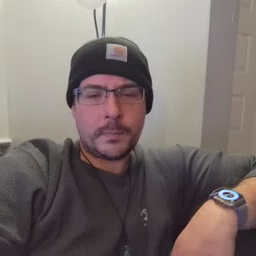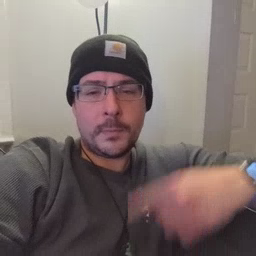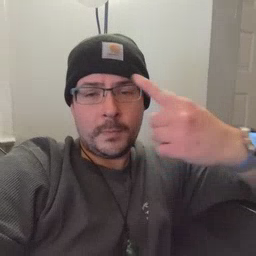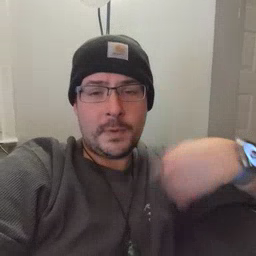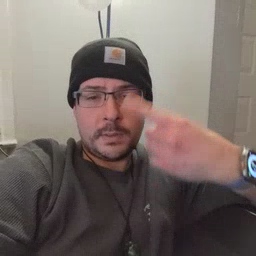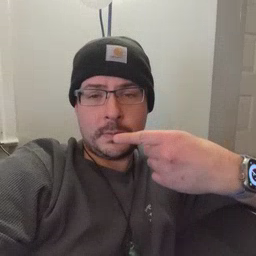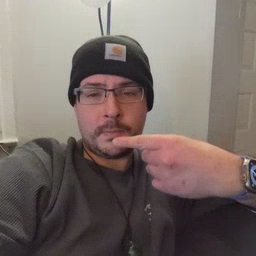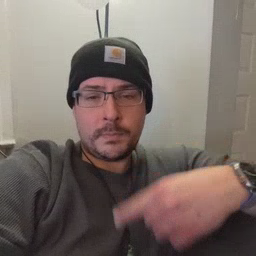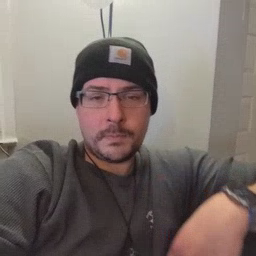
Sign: face